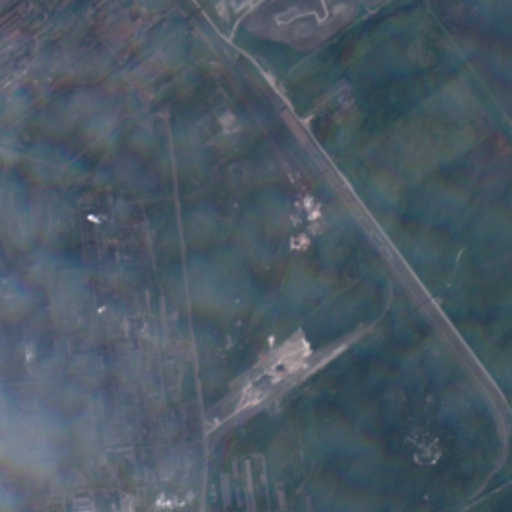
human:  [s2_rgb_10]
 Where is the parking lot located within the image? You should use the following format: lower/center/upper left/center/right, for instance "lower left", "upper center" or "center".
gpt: The parking lot is located in the upper center of the image.
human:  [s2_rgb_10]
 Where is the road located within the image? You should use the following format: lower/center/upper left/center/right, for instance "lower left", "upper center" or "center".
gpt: There is no road in the image.